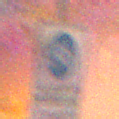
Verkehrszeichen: BeginnFahrradstrasse
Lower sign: BesondereFahrzeugeUndTransportgueter3
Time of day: Night
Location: Outdoor (Nature)
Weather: Clear
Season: NotSpecified
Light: Natural